Question: I need to center align every divs in Bootstrap3. To make it an accounting report. There're 3 level of divs - Header, subheader and detail list. Each level I use 'col-md-*' to limit the width. I've tried 'text-align' but it's not help.
Here's the code :
'''
<div class="container">
<div class="header text-info">
<h1>Heading</h1><br />
<h2>Acc. Type</h2><br />
<h3>Month</h3>
</div>
<legend>Income</legend>
<div class="acc-content row">
<div class="col-md-12">
<b>col-md-12</b>
<span class="pull-right">#@#</span>
</div>
</div>
<legend>Expense</legend>
<div class="acc-content row">
<div class="col-md-12">
<b>col-md-12</b>
<span class="pull-right">#@#</span>
</div><!-- /col-md-12 -->
<div class="col-md-10">
<b>col-md-10</b>
<span class="pull-right">#@#</span>
</div><!-- /col-md-10 -->
<div class="col-md-8">
<b>col-md-8</b>
<span class="pull-right">#@#</span>
</div><!-- /col-md-8 -->
</div><!-- /acc-content -->
</div>
'''
DEMO : <URL>.
I expect all the divs to center aligned like this : (red border is just a test)
Please be adviced.

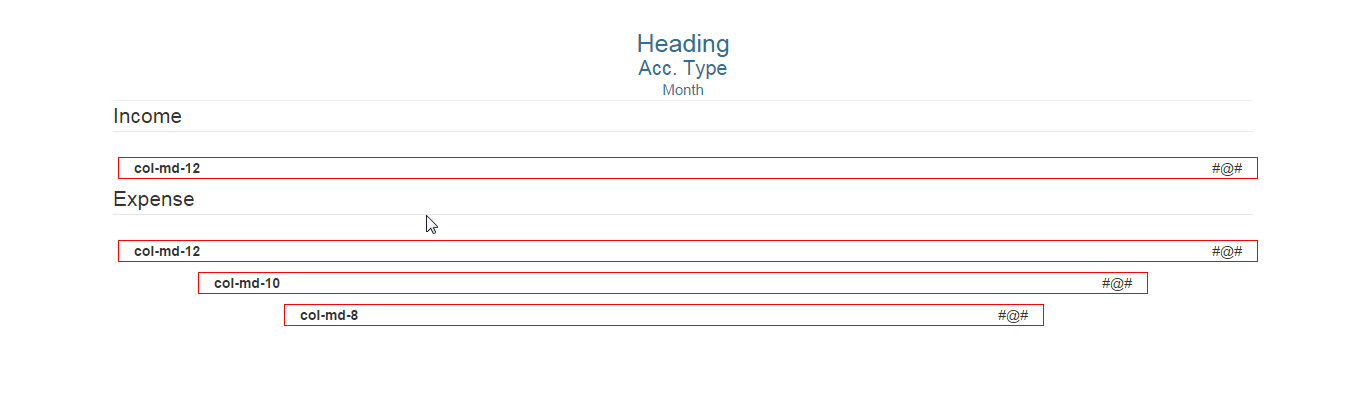
Answer: Add 'col-md-offset-*'. For example:
'''
<div class="col-md-10 col-md-offset-1">
'''
and
'''
<div class="col-md-8 col-md-offset-2">
'''
You must also change your 'margin: 5px' on '.acc-content div[class*='col-md-']' to 'margin-top: 5px; margin-bottom: 5px' because it overwrites Bootstrap's 'margin-left' for 'col-md-offset-*'.
- <URL>